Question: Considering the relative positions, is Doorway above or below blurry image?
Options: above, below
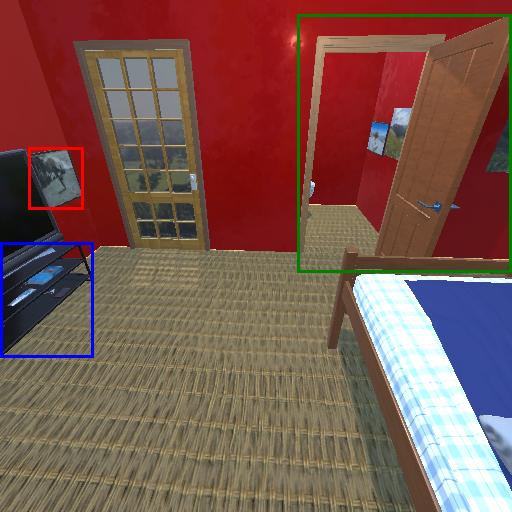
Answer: above